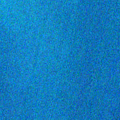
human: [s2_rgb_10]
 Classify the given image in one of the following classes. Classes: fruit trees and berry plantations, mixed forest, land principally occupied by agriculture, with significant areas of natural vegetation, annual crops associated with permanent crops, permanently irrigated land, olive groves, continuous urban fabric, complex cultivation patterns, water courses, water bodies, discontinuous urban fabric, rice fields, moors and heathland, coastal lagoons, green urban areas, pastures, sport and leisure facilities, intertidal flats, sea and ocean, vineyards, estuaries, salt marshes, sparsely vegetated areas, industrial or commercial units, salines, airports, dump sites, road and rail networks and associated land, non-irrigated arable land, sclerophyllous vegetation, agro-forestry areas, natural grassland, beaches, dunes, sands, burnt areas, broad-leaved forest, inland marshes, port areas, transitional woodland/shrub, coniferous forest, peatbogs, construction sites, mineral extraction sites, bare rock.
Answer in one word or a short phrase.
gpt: sea and ocean